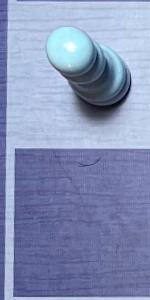
Label: Empty